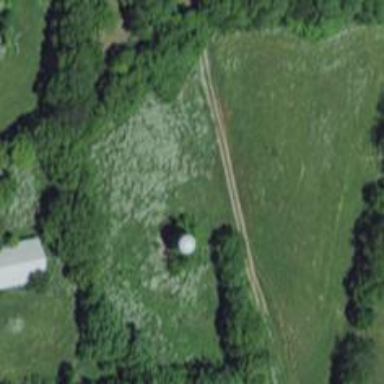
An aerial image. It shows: Silo.